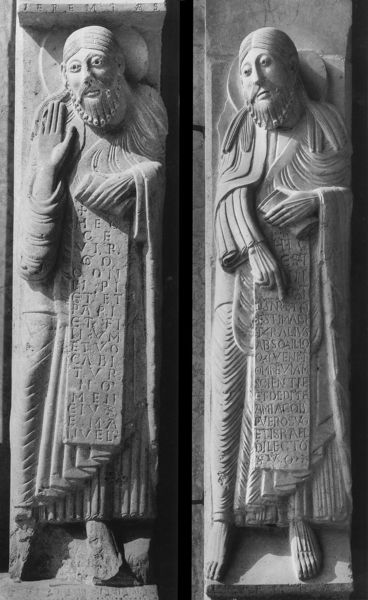
Titel: Portalgewände mit Skulptur
Standort: Cremona, Dom (EU - I - Lombardei)
Schlagwörter: männer, schal, tuch, bart, falten, stein, hände, kirche, gewand, skulptur, relief, bein, füße, schrift, zwei, inschrift, faltenwurf, plastik, platte, zeigen, text, buchstaben, gestik, heiligenschein, statuen, grab, jesus, mittelalter, romanik, segnen, segnung, heiliger, schriftrolle, deuten, mittelalterlich, grabmal, romanisch, gewände, schriftband, juden, sehnen, grabplatte, jeremias, g, warnen, polatte